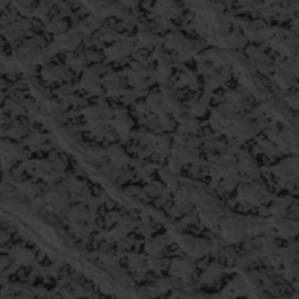
Label: frost